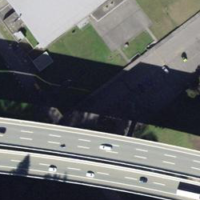
EUNIS habitat code: 57
Species observed at this site:
Deilephila elpenor